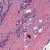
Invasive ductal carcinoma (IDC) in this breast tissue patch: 1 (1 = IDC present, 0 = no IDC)